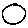
Label: moon